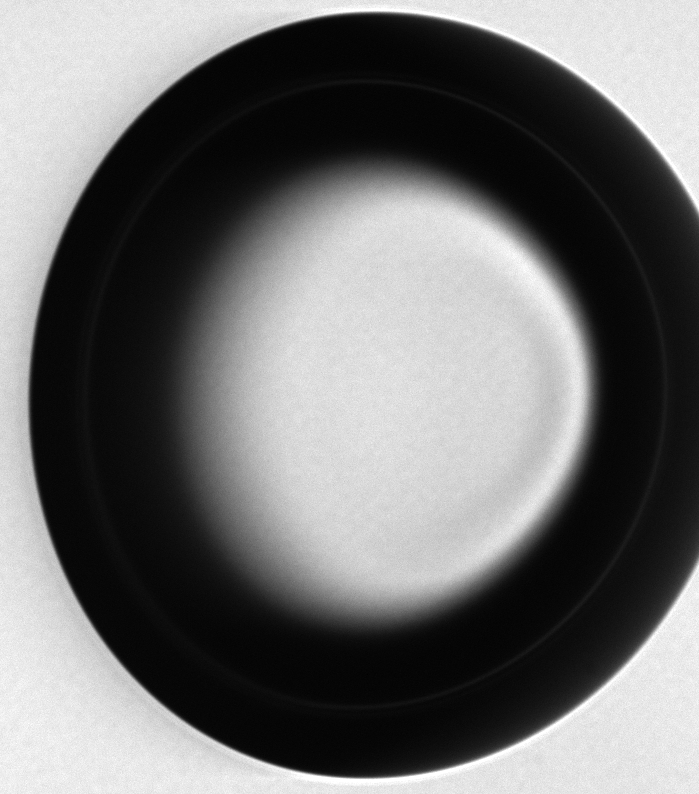
Label: bubble